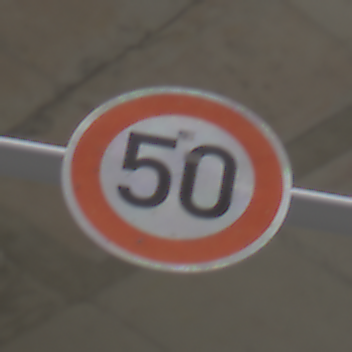
Verkehrszeichen: Geschwindigkeit50
Umgebung: Roofed, Urban
Tageszeit: Midday
Wetter: Overcast
Licht: Artificial
Jahreszeit: NotSpecified
Kontrast: MediumContrast